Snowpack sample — Loveland Pass, Silver Plume, Colorado, USA (1/12/25, 11:40 AM MST)
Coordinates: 39.66, -105.88
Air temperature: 7 °F
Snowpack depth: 140 cm
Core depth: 10 cm
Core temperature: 41 °F
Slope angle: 11°, slope face: 30°
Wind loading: high
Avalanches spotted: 2
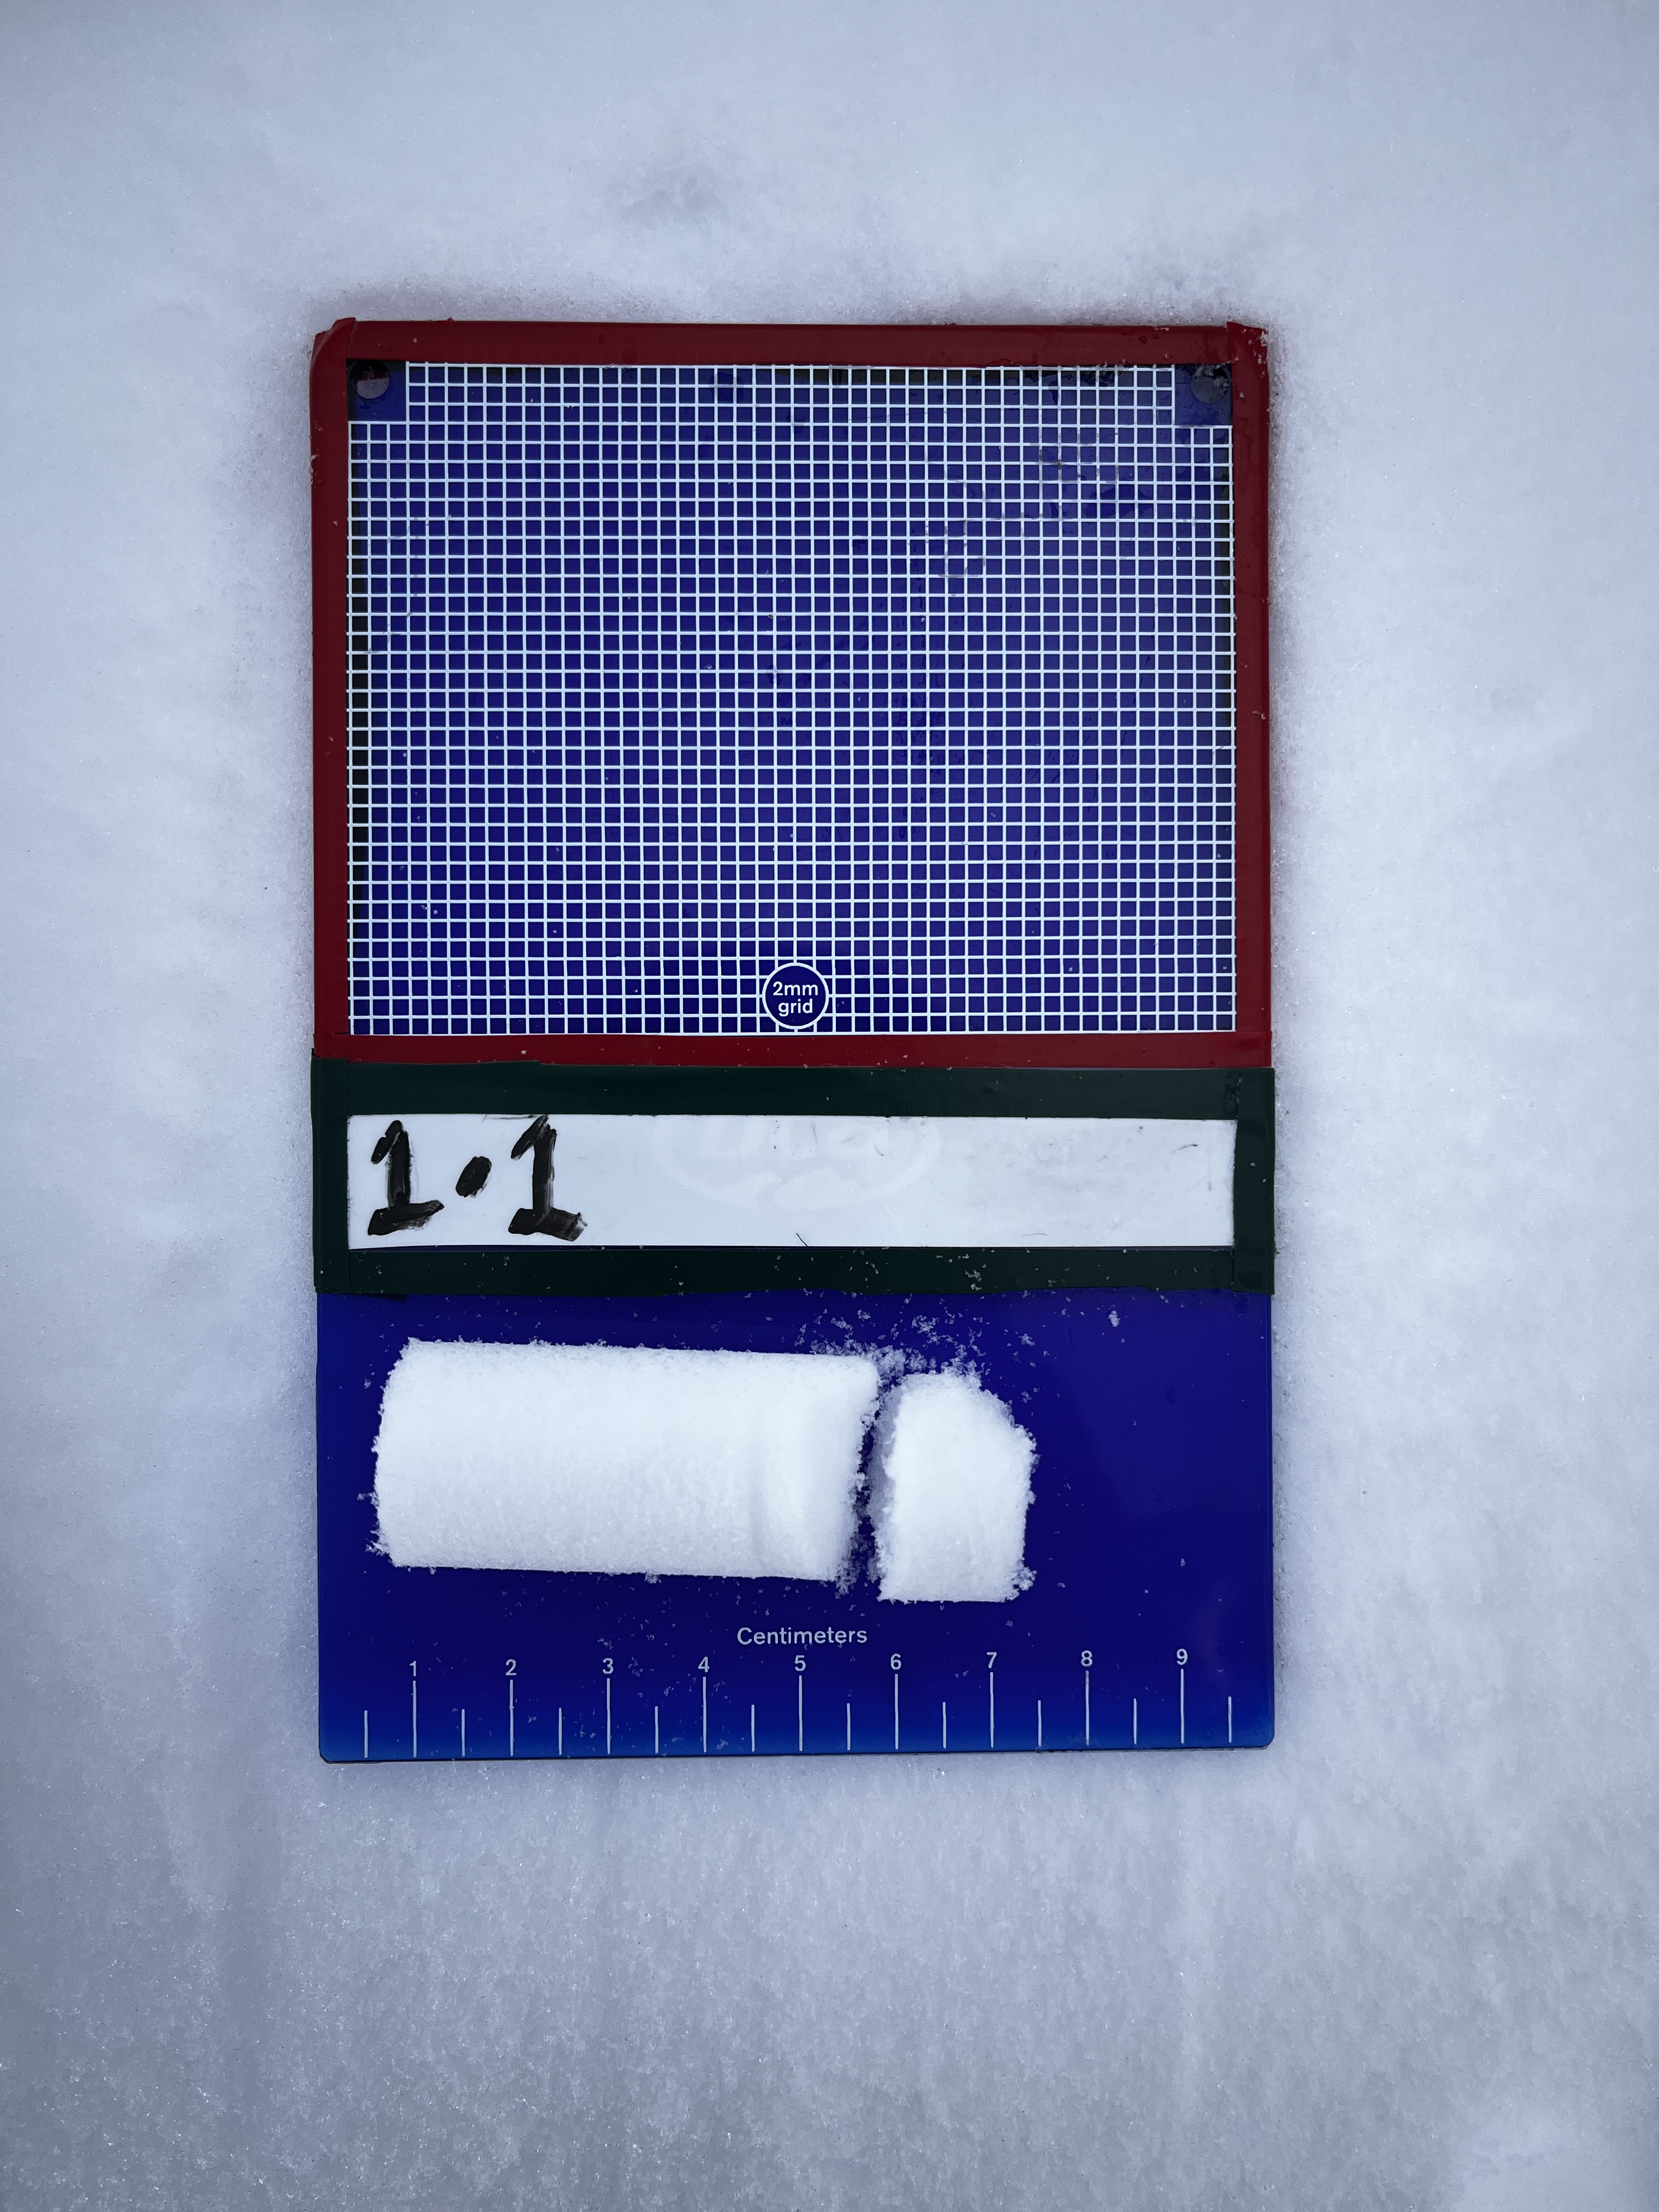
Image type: crystal_card
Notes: Pilot using slightly modified coring method that took too large segment for snow profile picturing, advised not to use in higher level models. Two avalanche on south face nearby, partially cloudy with light snow in the last 24 hours. Lots of wind loading on eastern features.